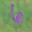
Label: 6